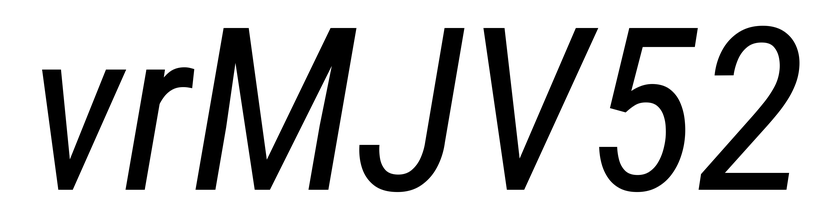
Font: Roboto-Italic_Condensed_Italic